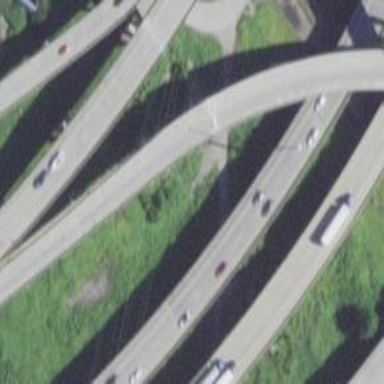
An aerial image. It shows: Bridge over motorway_link.